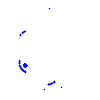
Particle: electron